Interaction volume radius: 10 \u00c5
Interaction volume height: 20 \u00c5
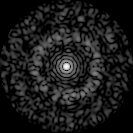
Disorder parameter: 0.8431